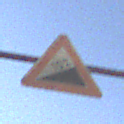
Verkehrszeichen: Steigung10
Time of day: SunriseSunset
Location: Outdoor (Nature)
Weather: Clear
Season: NotSpecified
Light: Natural